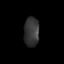
Tissue: skin
Cell type: Epithelial cells
Senescence score: 0.25
Nuclear area (px): 438
Mean DAPI intensity: 53.45